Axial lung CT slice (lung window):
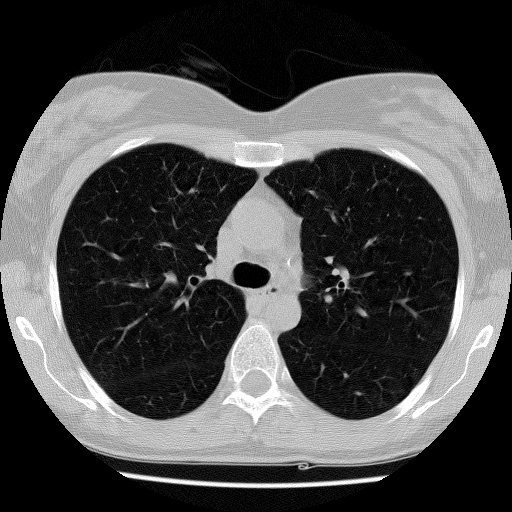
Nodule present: no